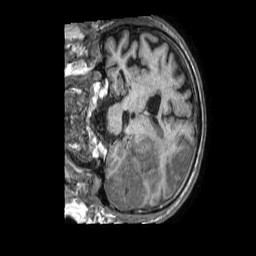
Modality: T1w
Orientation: coronal
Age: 81
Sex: male
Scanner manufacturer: philips
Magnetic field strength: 1.5 T
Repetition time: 0.007286 s
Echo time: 0.003303 s